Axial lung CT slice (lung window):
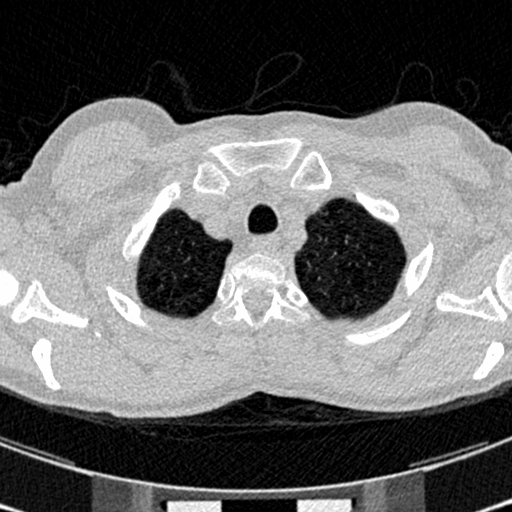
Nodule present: no